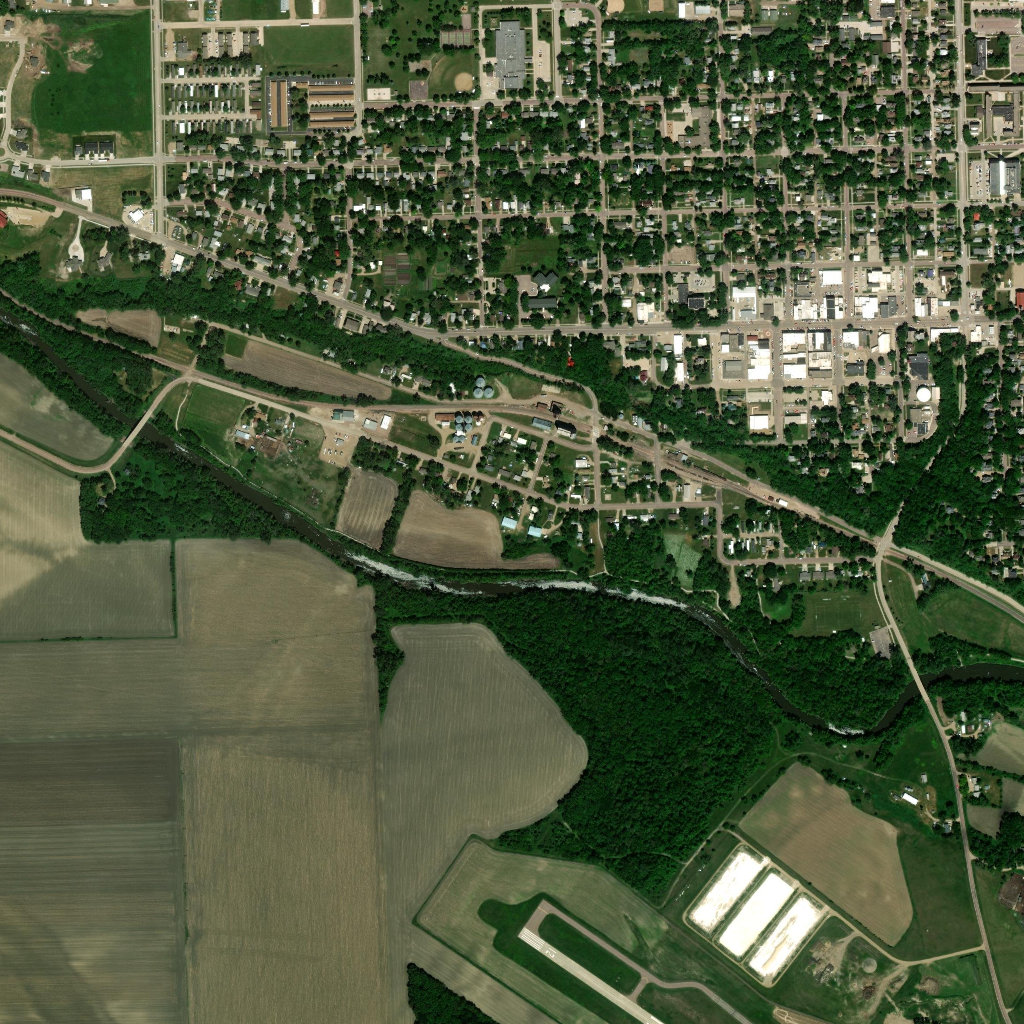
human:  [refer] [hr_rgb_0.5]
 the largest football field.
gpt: <box>[[79, 58, 84, 61, 0]]</box>